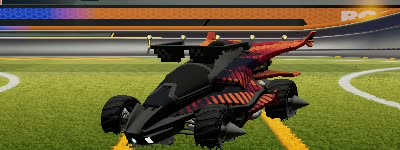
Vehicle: aftershock